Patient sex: M
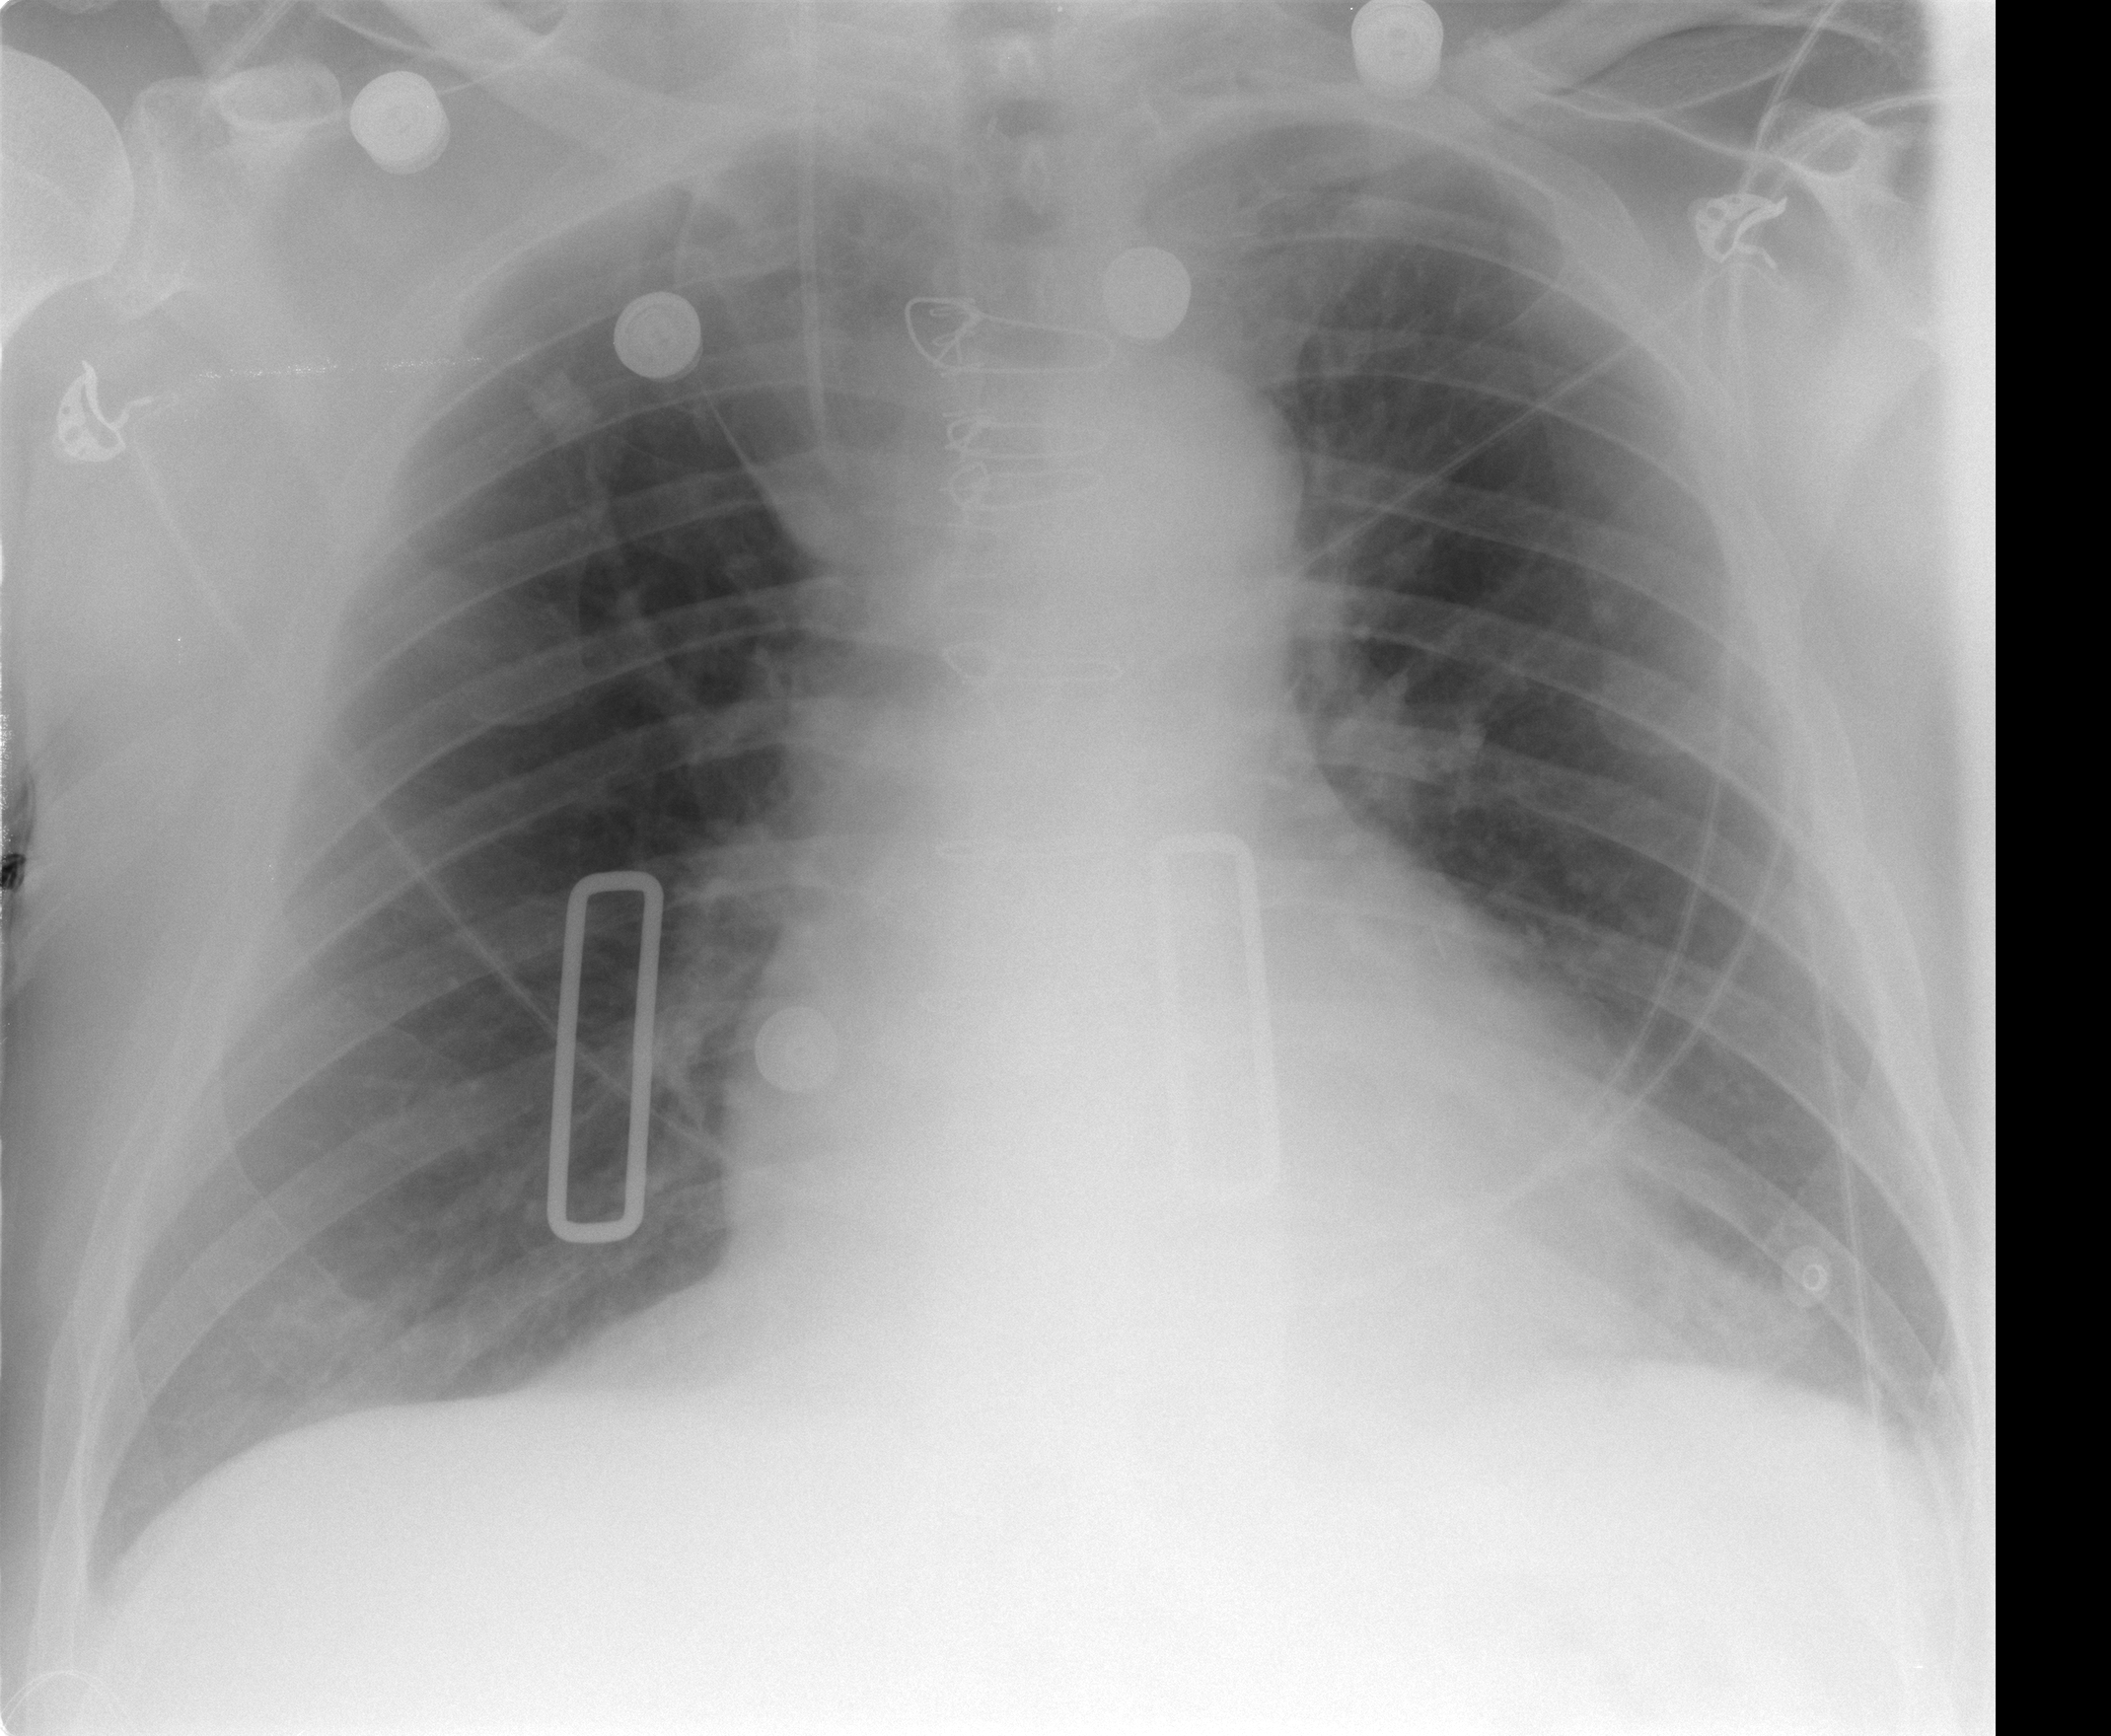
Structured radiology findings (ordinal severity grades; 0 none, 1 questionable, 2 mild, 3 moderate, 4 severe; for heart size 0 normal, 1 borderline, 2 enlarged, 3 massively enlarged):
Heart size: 0
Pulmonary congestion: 0
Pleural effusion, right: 0
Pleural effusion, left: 0
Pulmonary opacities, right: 0
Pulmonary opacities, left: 0
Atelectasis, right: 0
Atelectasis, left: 2